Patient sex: M
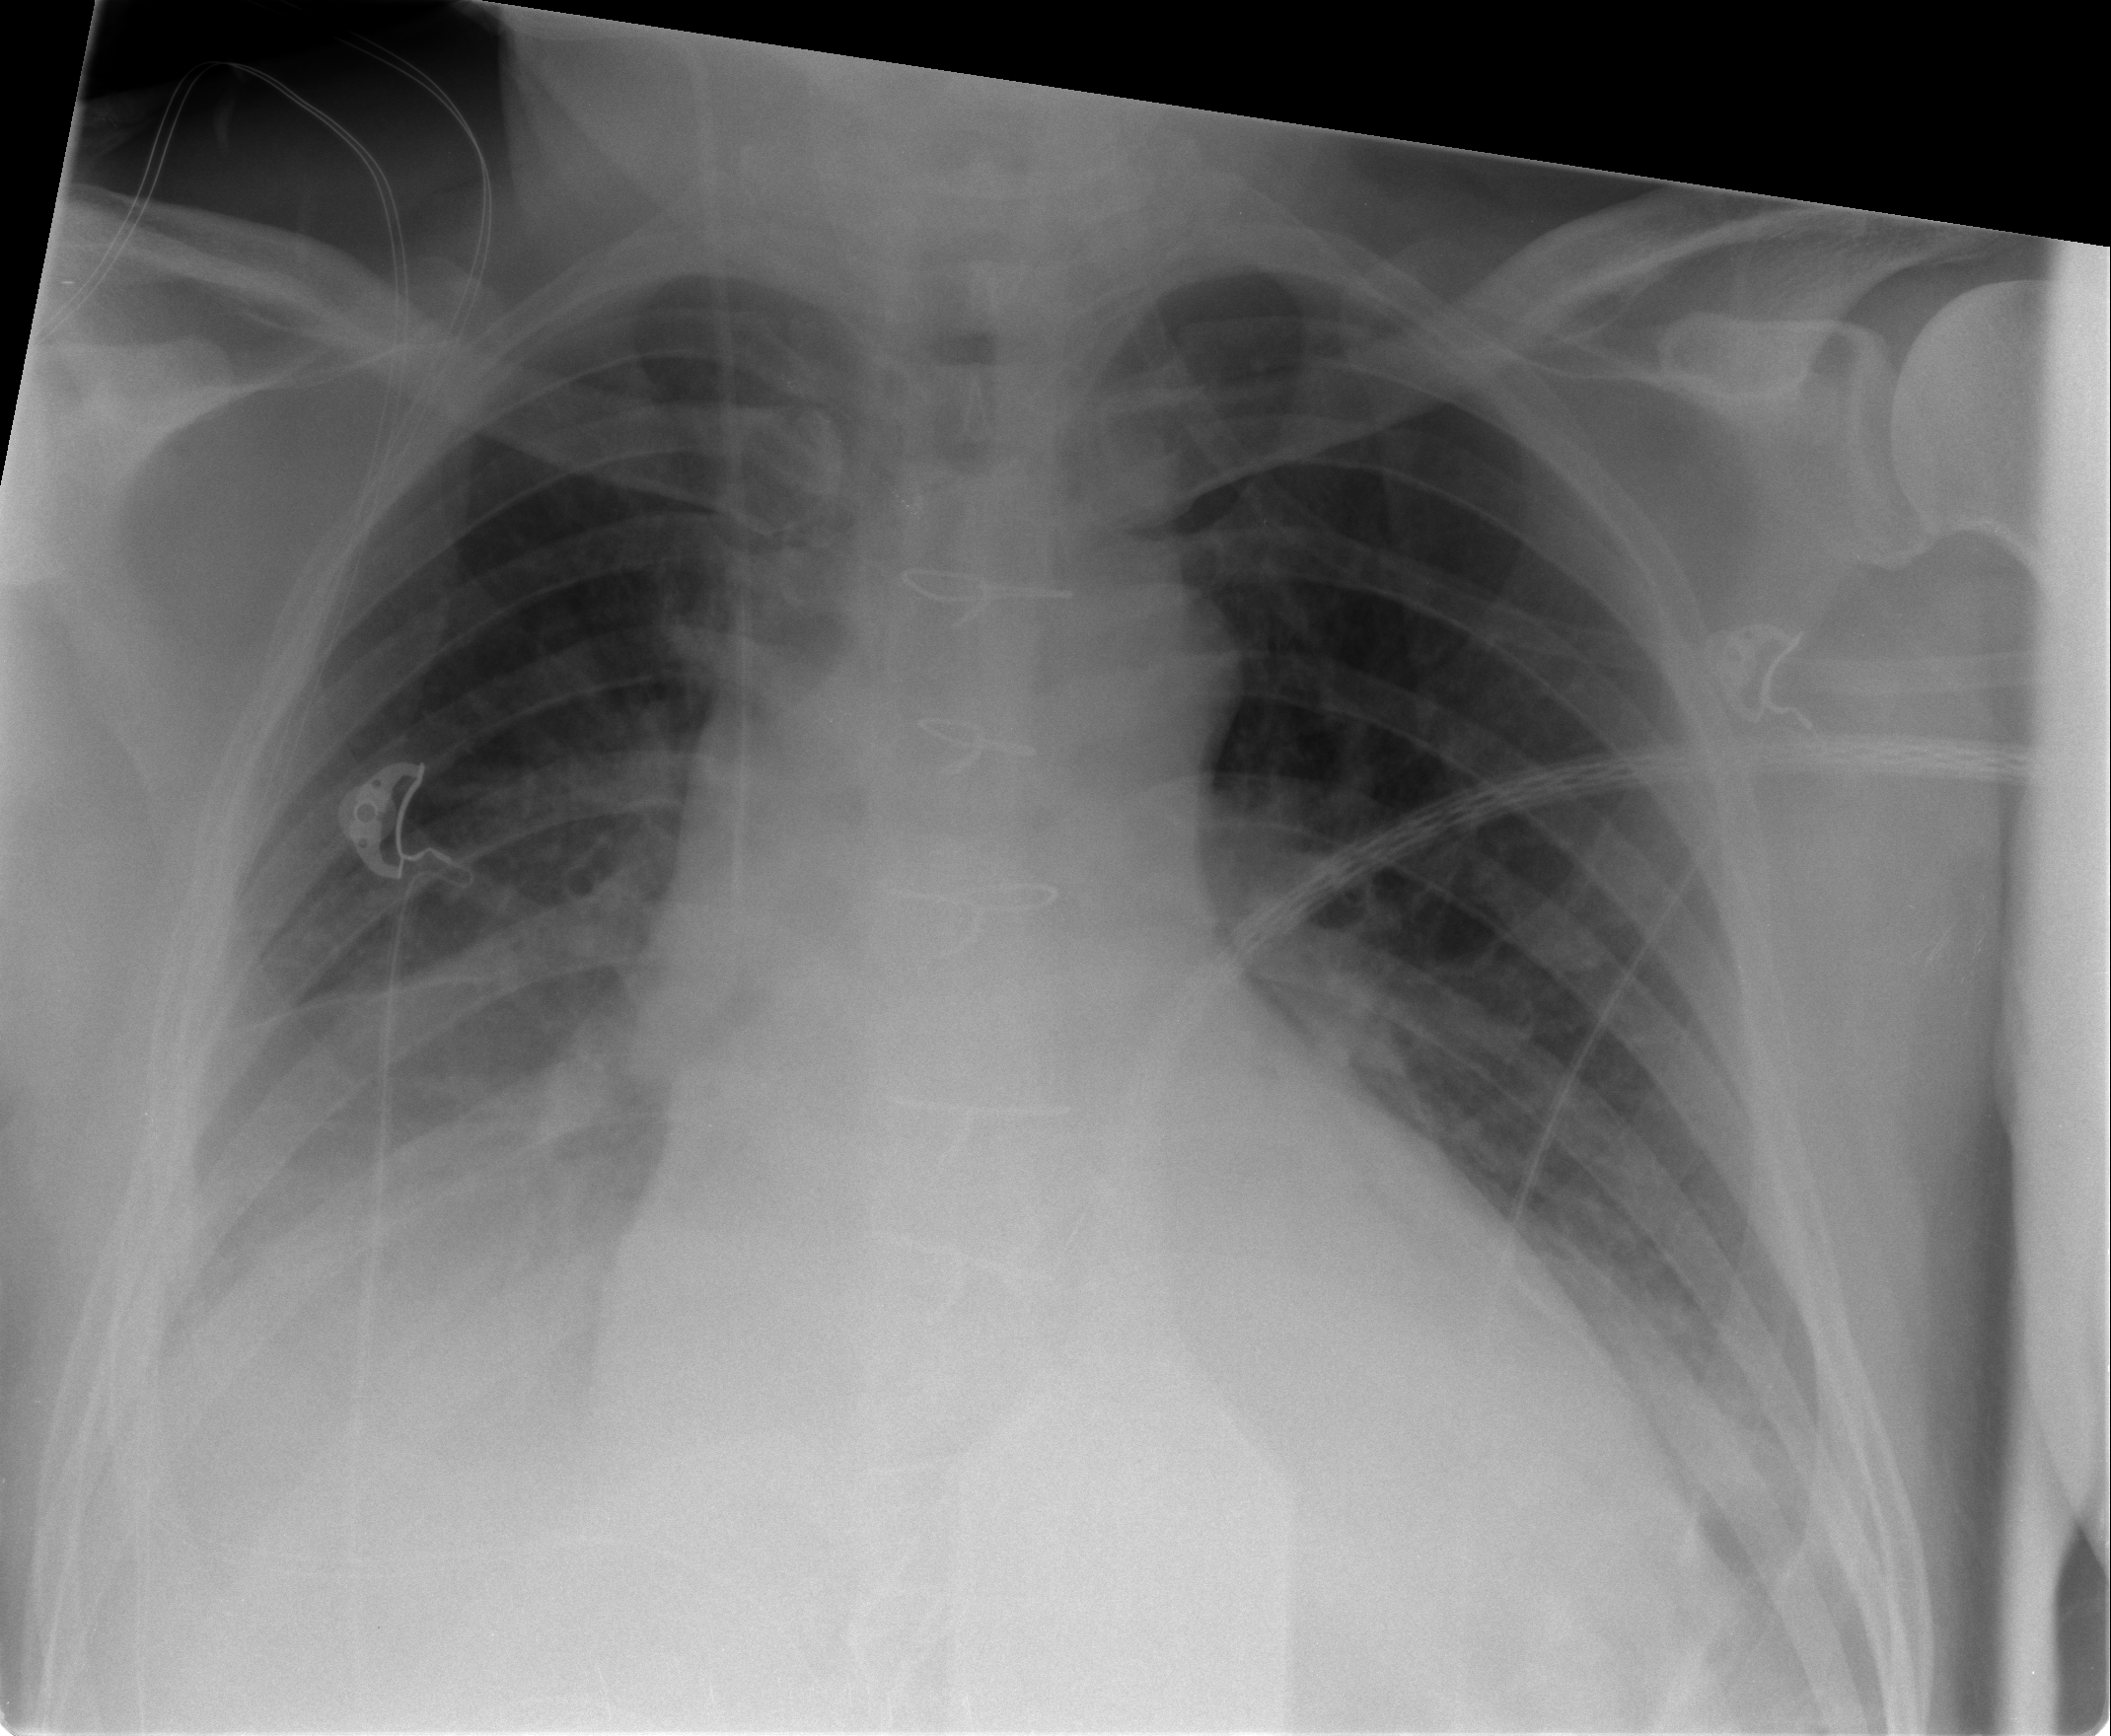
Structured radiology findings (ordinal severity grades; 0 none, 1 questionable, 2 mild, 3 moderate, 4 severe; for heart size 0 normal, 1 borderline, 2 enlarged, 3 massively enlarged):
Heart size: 2
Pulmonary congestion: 0
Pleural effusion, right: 2
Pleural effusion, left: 1
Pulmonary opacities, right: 0
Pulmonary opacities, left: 0
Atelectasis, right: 2
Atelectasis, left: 2